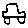
Label: car